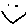
Label: smiley face